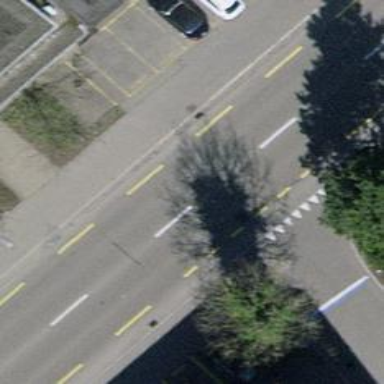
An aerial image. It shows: Primary highway with asphalt surface. There is separate cycle lane and sidewalk.